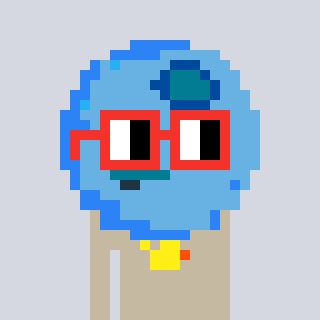
a pixel art character with square red glasses, a blueberry-shaped head and a bege-colored body on a cool background